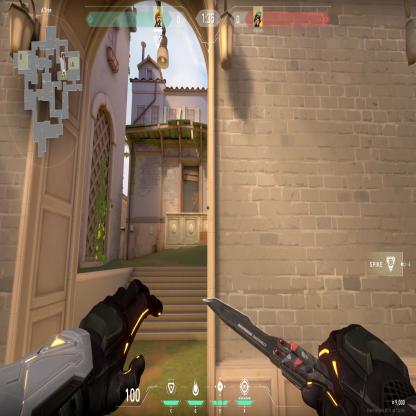
Label: enemy